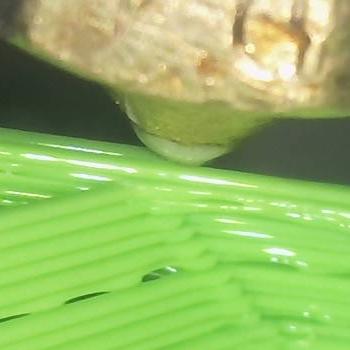
Flow rate: 105%